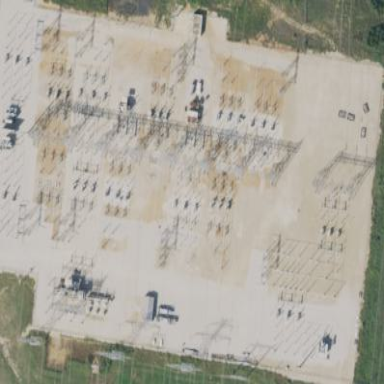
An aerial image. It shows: Fenced power substation at the transmission level.